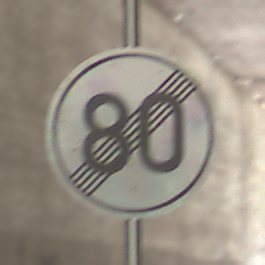
Verkehrszeichen: EndeGeschwindigkeit80
Umgebung: Roofed, Tunnel
Tageszeit: Midday
Wetter: NotSpecified
Licht: Natural
Jahreszeit: NotSpecified
Kontrast: MediumContrast